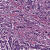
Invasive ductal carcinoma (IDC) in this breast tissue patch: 1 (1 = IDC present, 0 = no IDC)